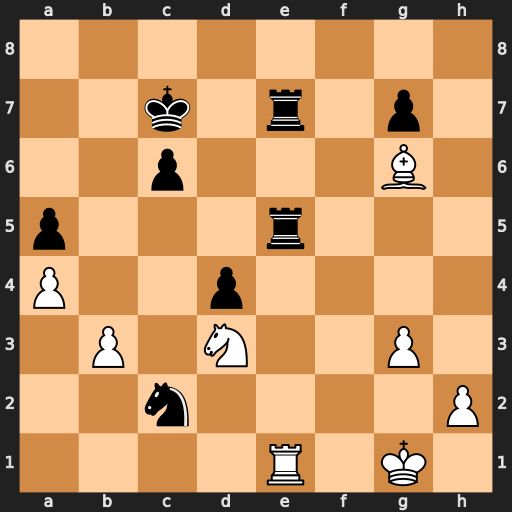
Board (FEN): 8/2k1r1p1/2p3B1/p3r3/P2p4/1P1N2P1/2n4P/4R1K1
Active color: w
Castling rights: -
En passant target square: -
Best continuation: Rxe5 Rxe5 Nxe5